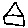
Label: house